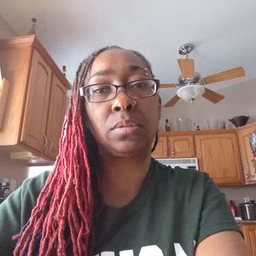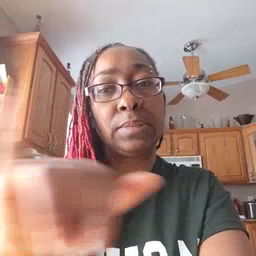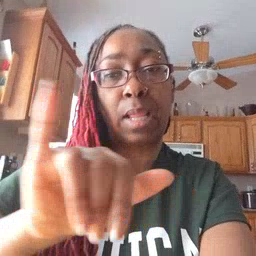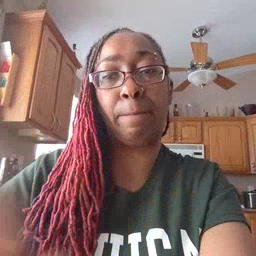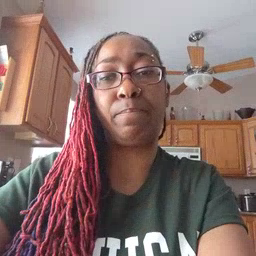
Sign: same